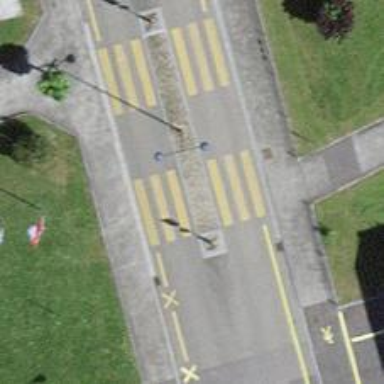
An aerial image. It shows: Marked zebra crossing on the road.